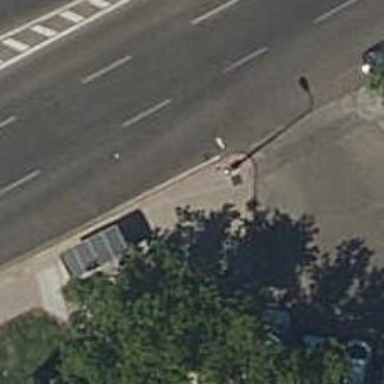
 serving as platform for public transportation."